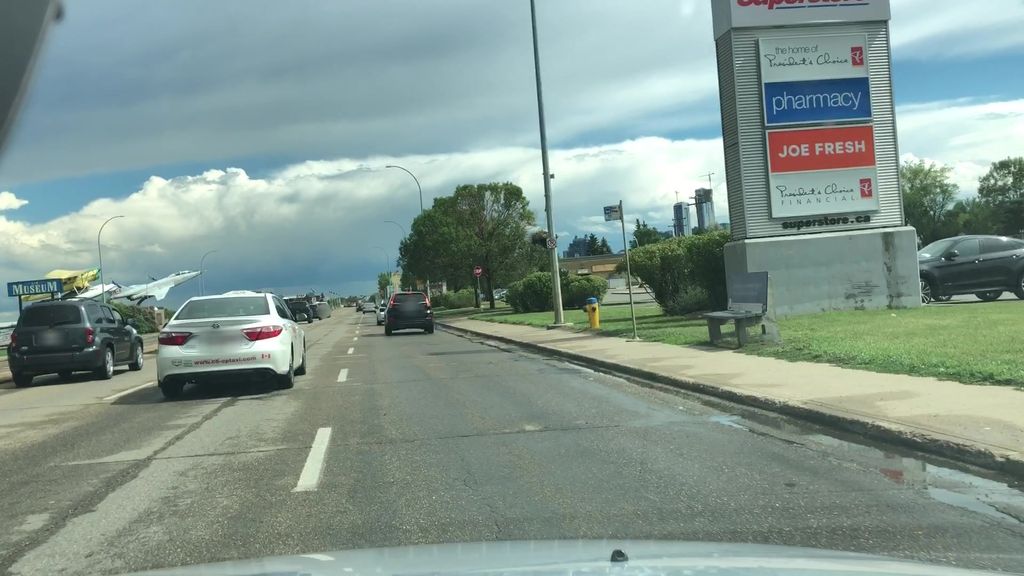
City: edmonton